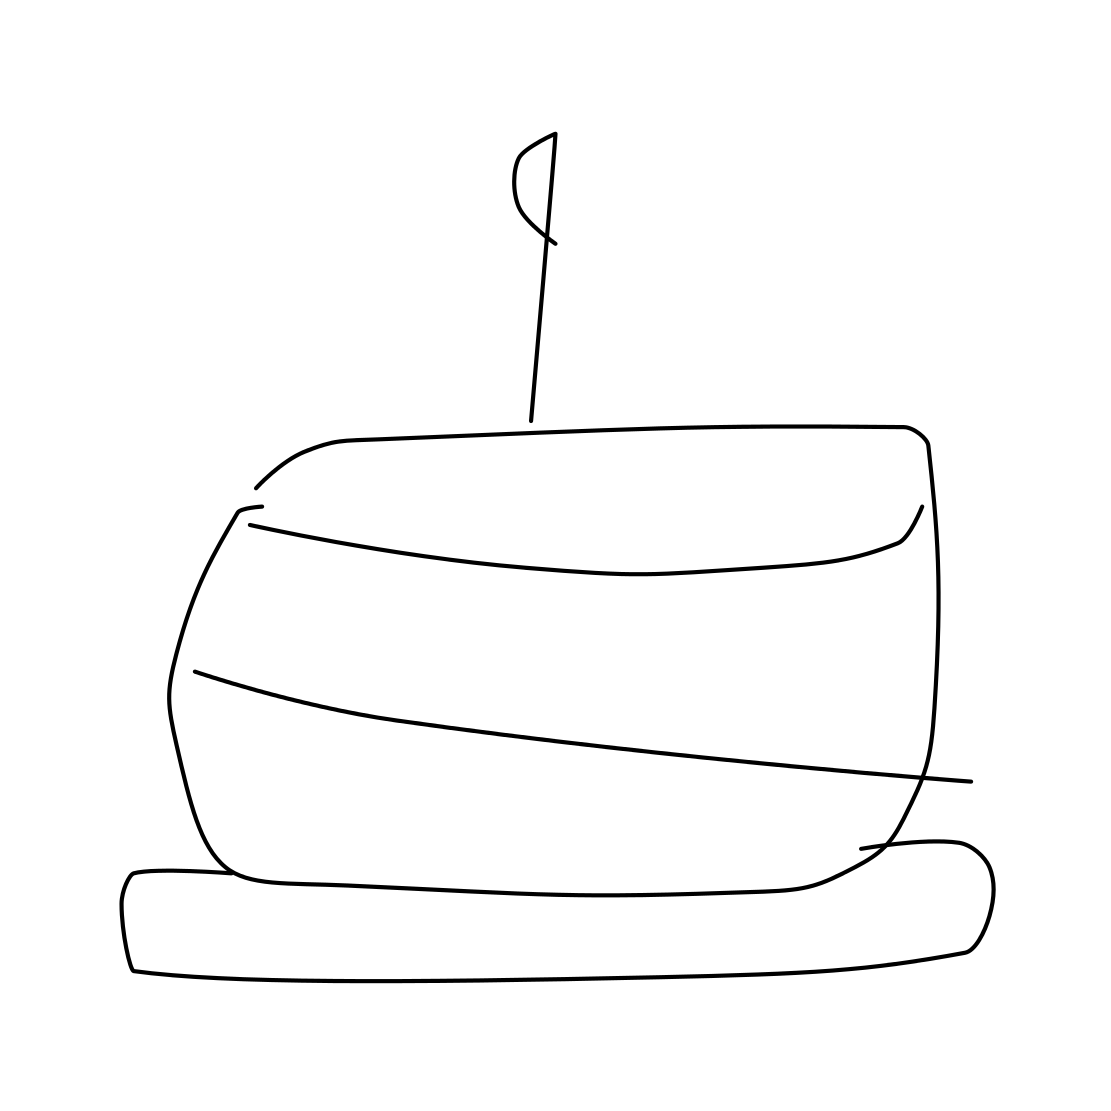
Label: cake